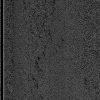
Atmospheric dust classification: dusty